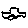
Label: car